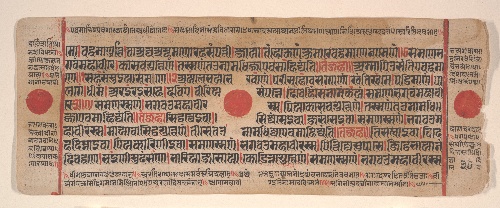
Artist: Bhadrabahu
Artist bio: Indian, died ca. 356 BCE
Date: 15th century
Object type: Folio
Classification: Paintings
Medium: Ink, opaque watercolor, and gold on paper
Culture: India (Gujarat)
Dimensions: (Average size .1–.71): 4 1/2 x 11 3/8 in. (11.4 x 28.9 cm)
Department: Asian Art
Credit line: Bequest of Cora Timken Burnett, 1956
Accession year: 1957
Repository: Metropolitan Museum of Art, New York, NY